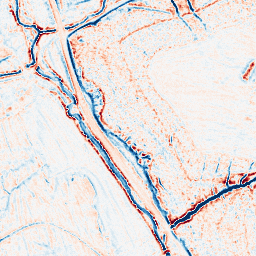
Category: edge_preserving
Decomposition family: bilateral
Decomposition parameters: d: 9
sigma_color: 50
sigma_space: 50
Upsampling method: sinc_blackman
Upsampling parameters: scale: 2
kernel_size: 16
Upsampling scale: 2